Interaction volume radius: 10 \u00c5
Interaction volume height: 25 \u00c5
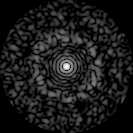
Disorder parameter: 0.8193